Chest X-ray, PA view. Patient: 31 years old, sex M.
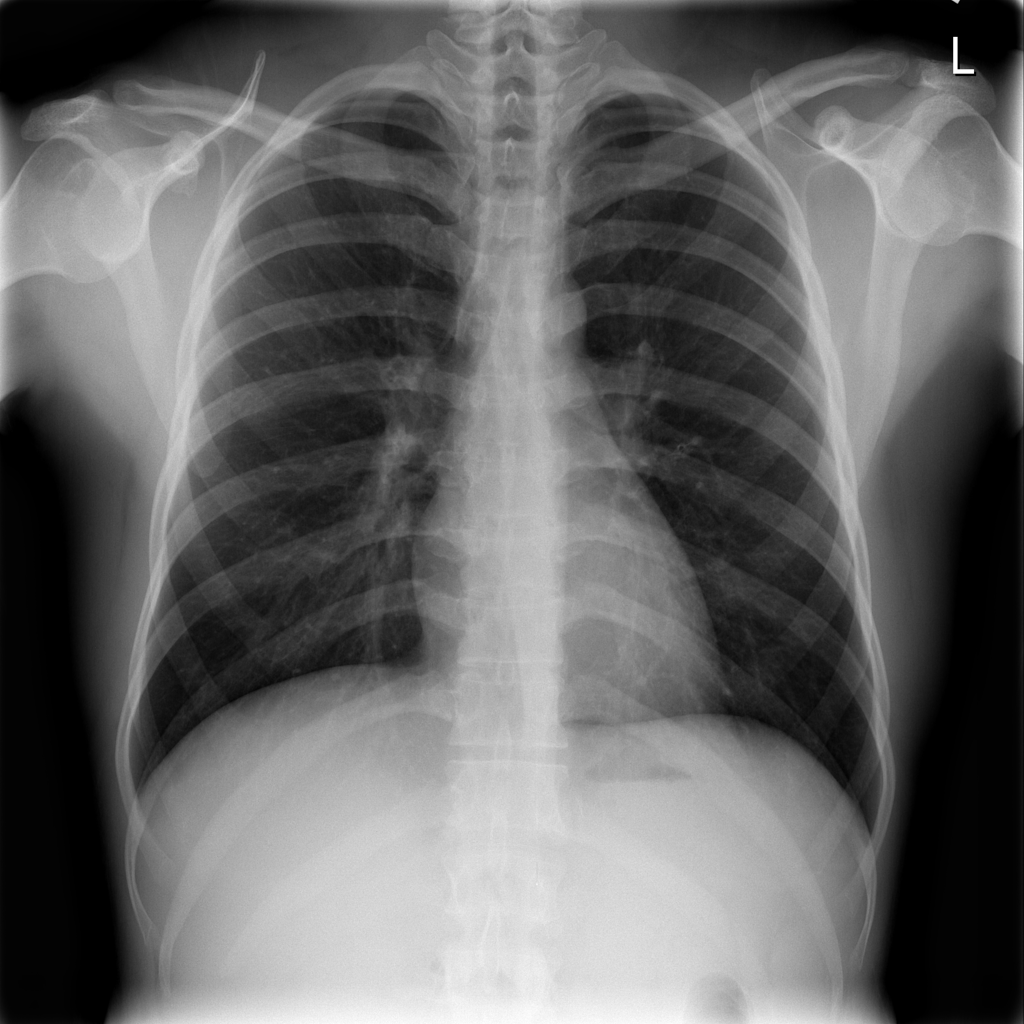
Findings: No Finding